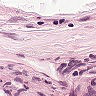
Metastatic tissue present: no